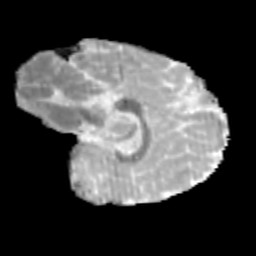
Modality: MD
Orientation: sagittal
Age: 9
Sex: male
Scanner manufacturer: siemens
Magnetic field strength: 3 T
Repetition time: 3.8 s
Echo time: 0.07 s